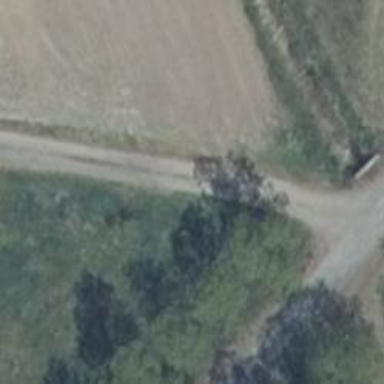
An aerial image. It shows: Track road with grade4 tracktype.